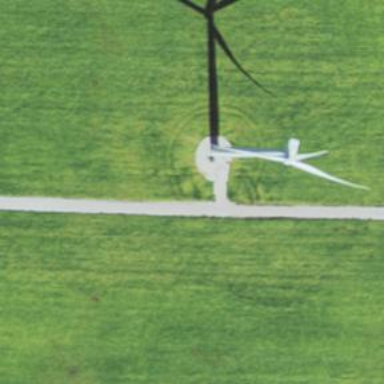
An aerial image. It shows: Wind generator using wind turbines of horizontal axis.